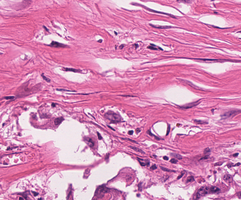
Tumor epithelial tissue: yes
Tumor-associated stroma tissue: yes
Normal tissue: no